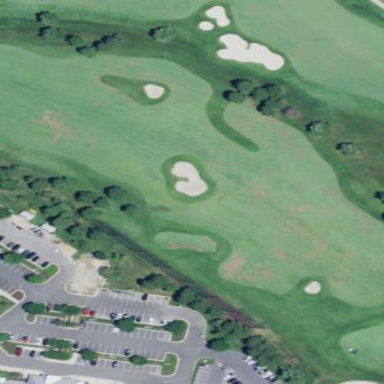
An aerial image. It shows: Grassy area designated for driving range golf.